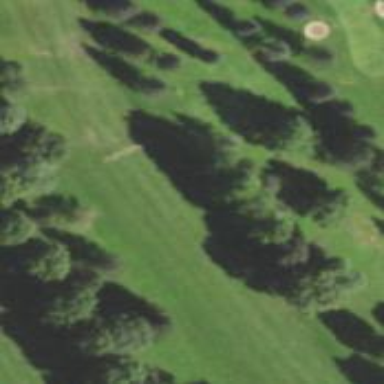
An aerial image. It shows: Scenic golf fairway.